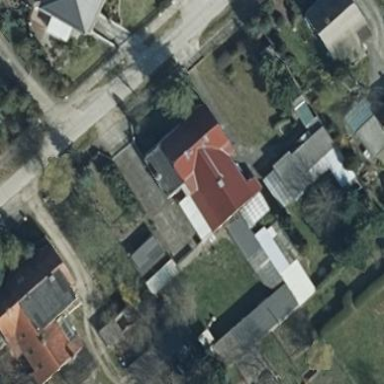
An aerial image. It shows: Residential building.